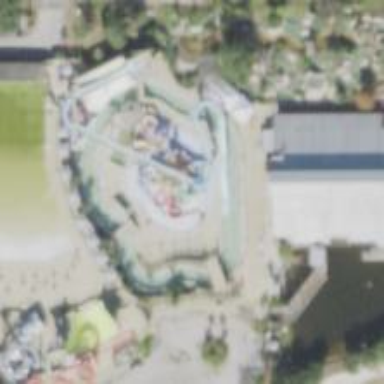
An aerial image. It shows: Water slide attraction.